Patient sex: M
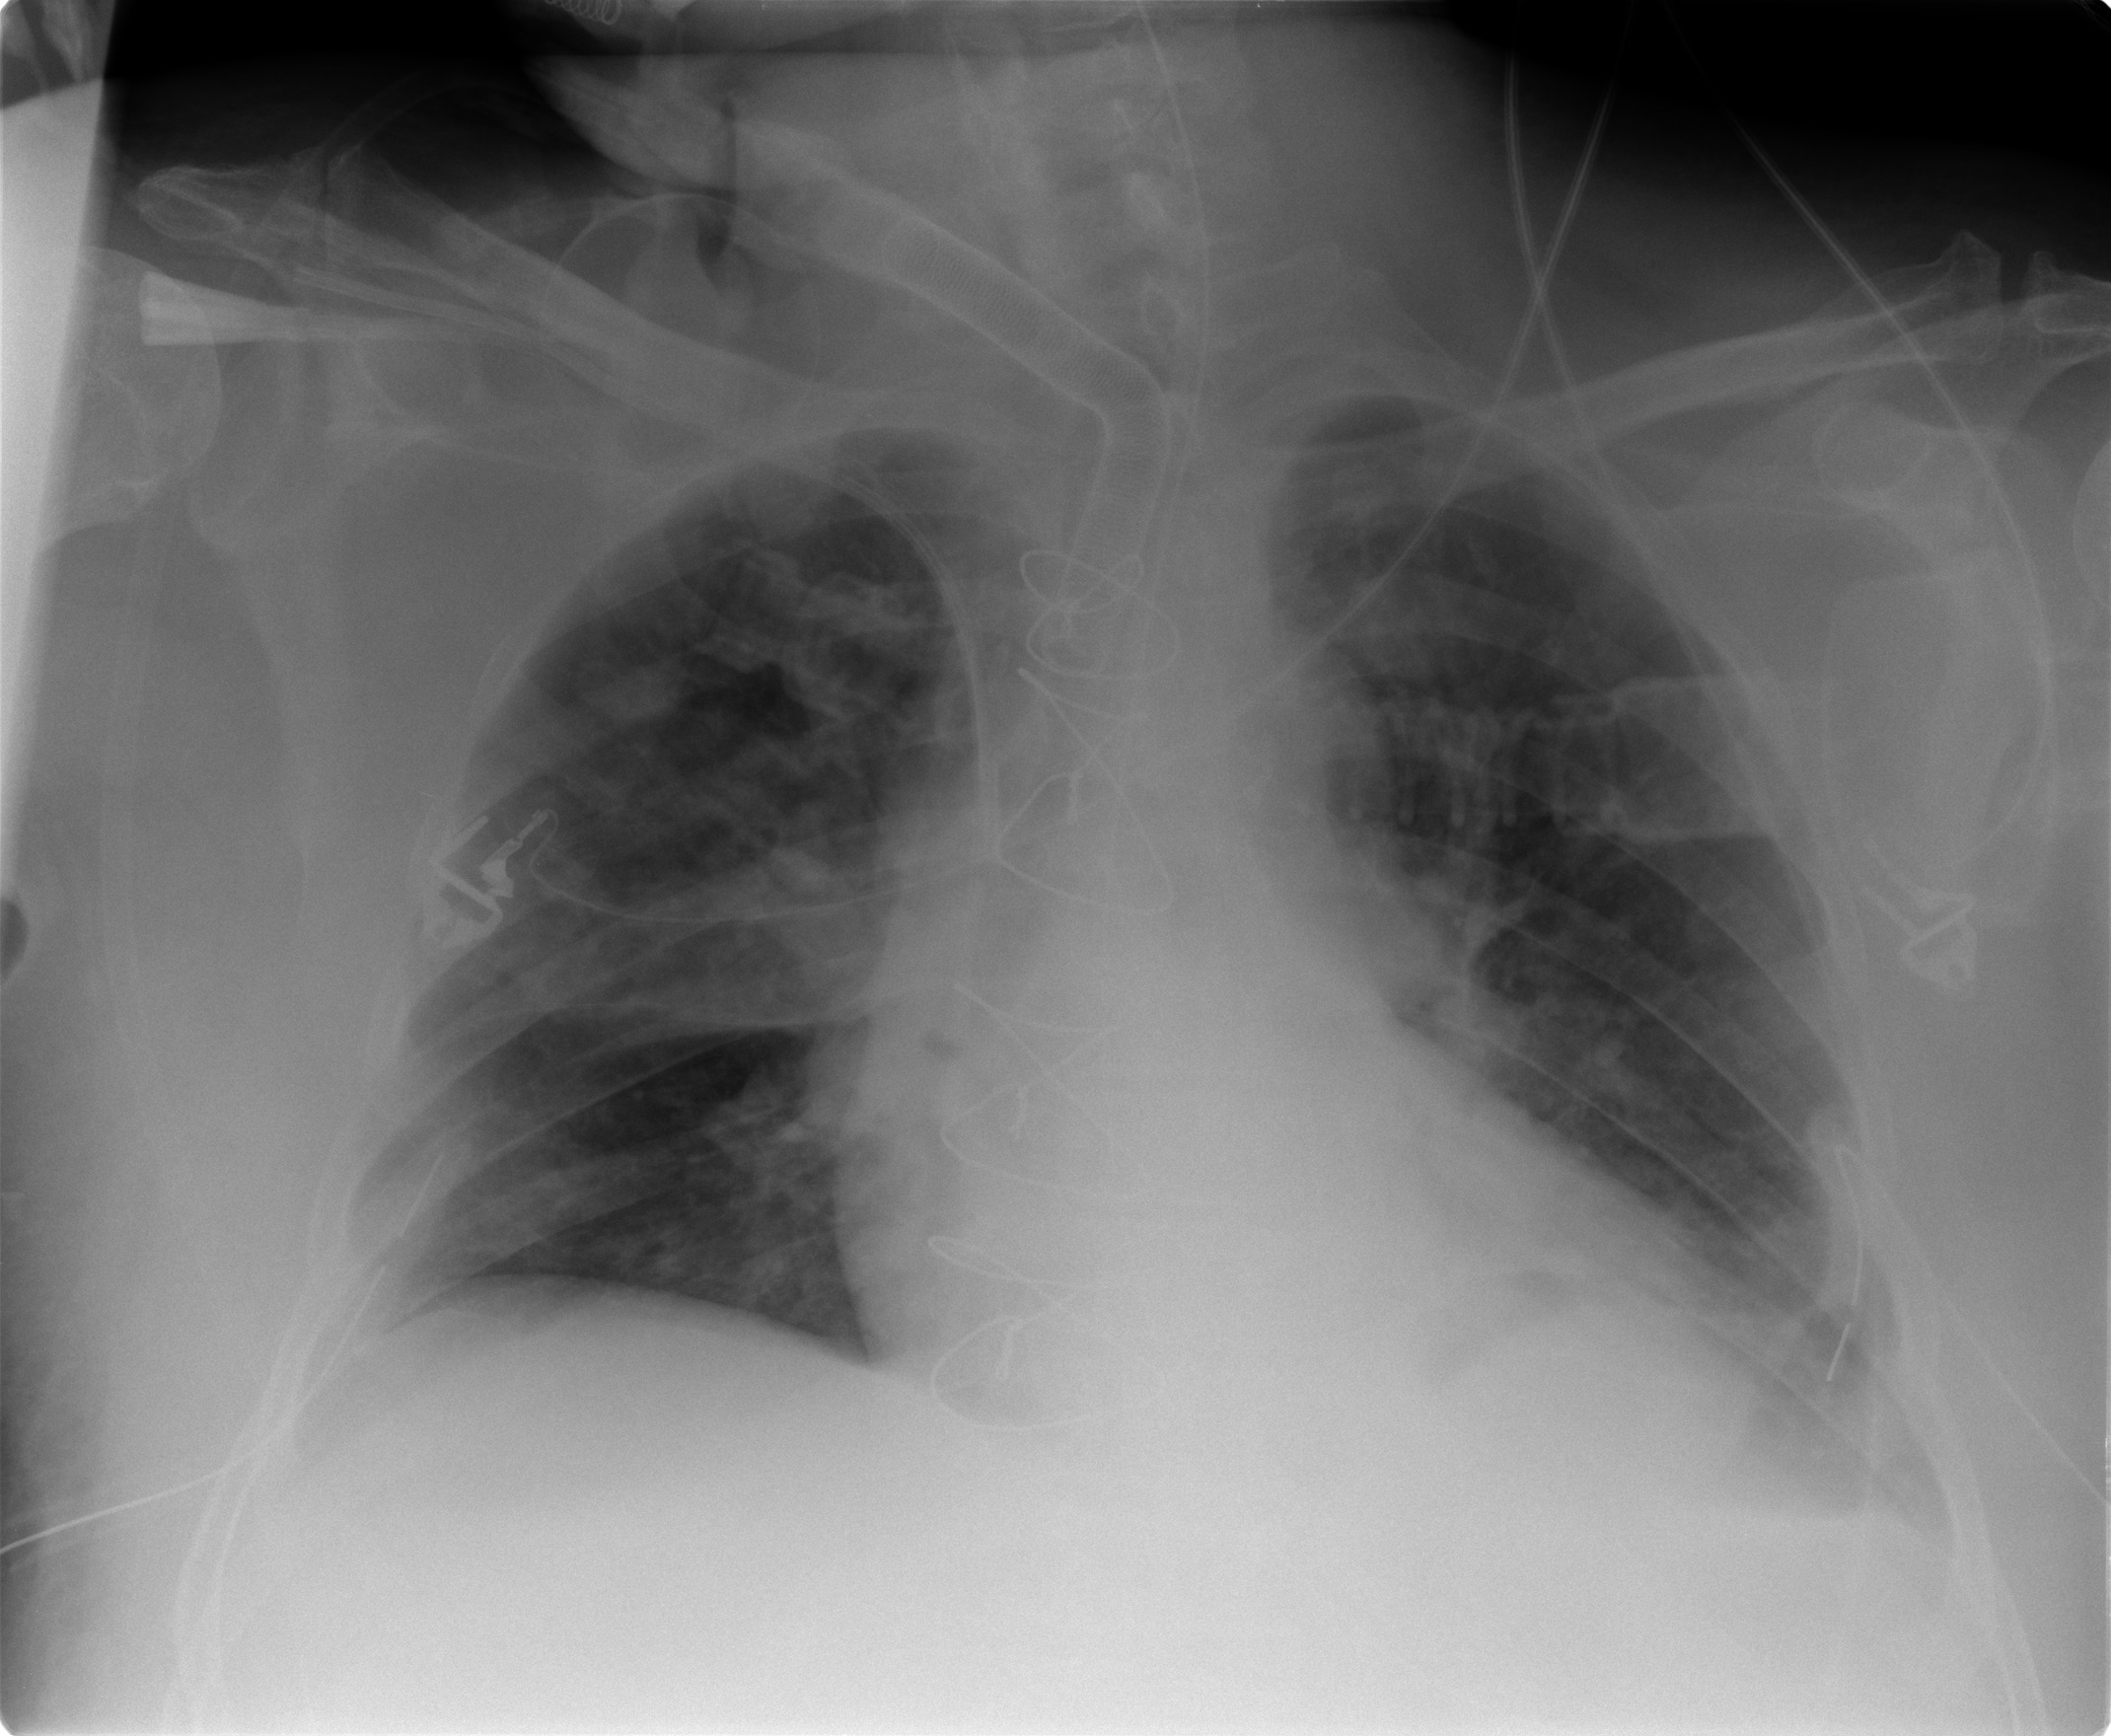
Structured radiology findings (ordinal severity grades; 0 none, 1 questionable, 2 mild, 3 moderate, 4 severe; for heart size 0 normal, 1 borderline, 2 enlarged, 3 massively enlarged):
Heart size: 2
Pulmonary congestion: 2
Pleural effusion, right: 0
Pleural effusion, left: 0
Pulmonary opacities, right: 2
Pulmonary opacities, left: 2
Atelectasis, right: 2
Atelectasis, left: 2